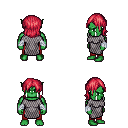
a pixel art fantasy rpg character, male body template, orc, green skin, chain mail, red pants, ruby red long bangs hairstyle, white cloth bandages, four views (front, back, left, right), 2x2 character sprite sheet, small pixel art, hard edges, no anti-aliasing